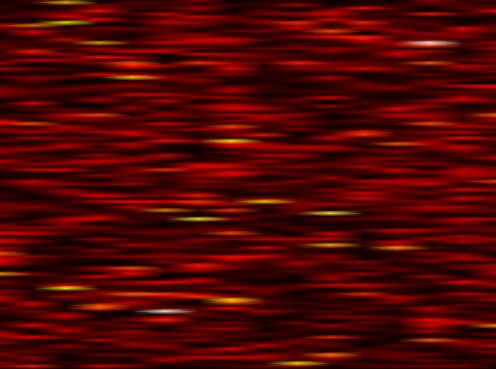
Label: UFMC